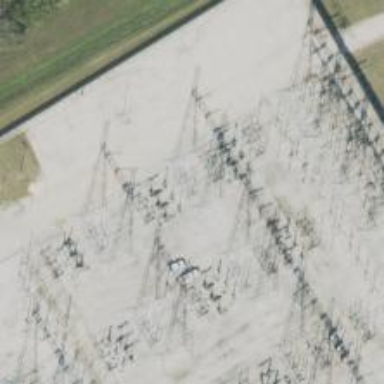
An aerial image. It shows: Switch used for power control.